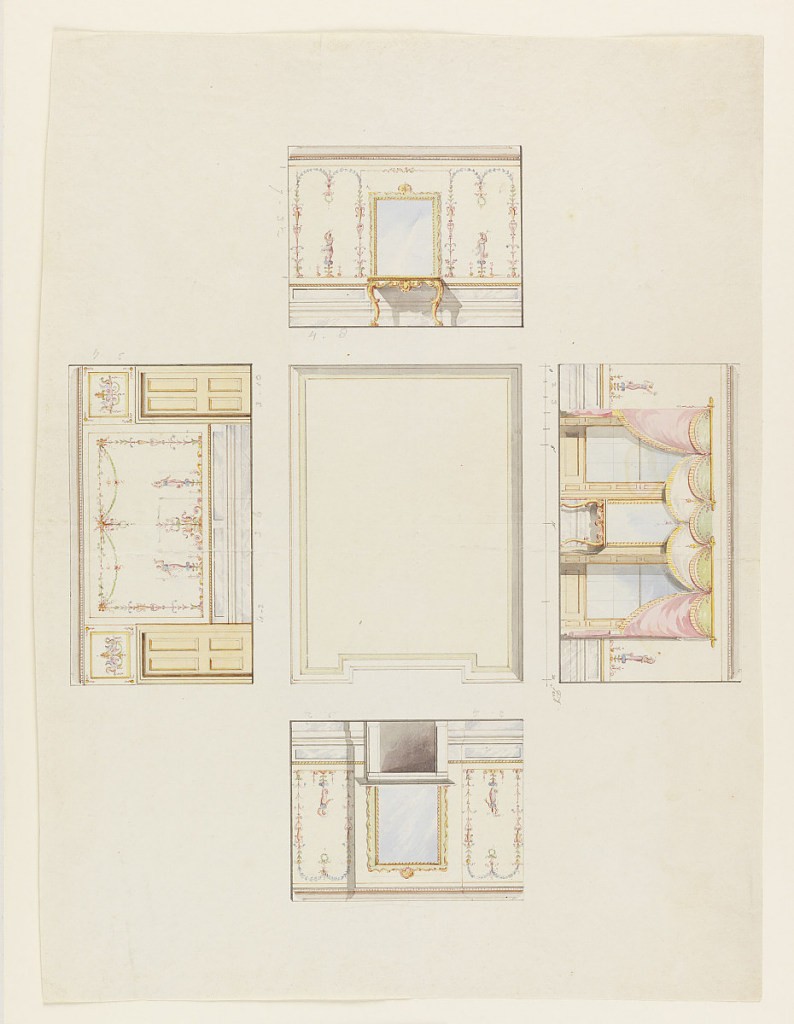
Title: Design for Ceiling and Four Walls of Room
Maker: Frederick Crace, English, 1779–1859
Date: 1815–22
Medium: Pen and gray ink, brush and watercolor on off-white wove paper
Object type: Drawing
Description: Vertical Rectangle: Ceiling center. Upper wall has console center, mirror above it. Right wall has windows either side of console with mirror above it. Lower wall has fireplace center, mirror above it. Left wall has decorated panel, doors to left and right.